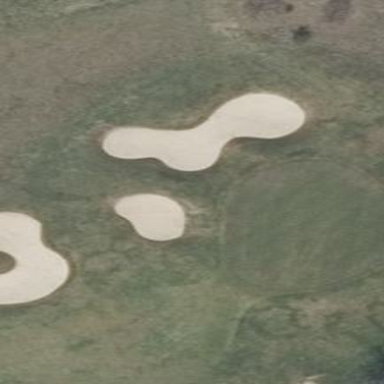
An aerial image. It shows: Golf green.